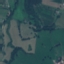
Land use / land cover class: Pasture